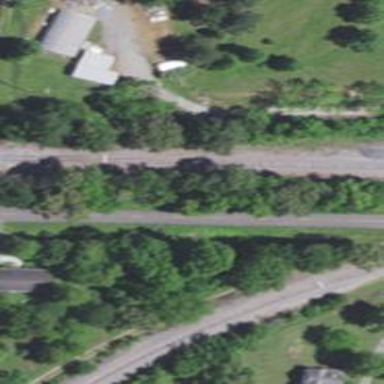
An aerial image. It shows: Disused railway spur.